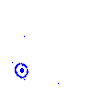
Particle: pion